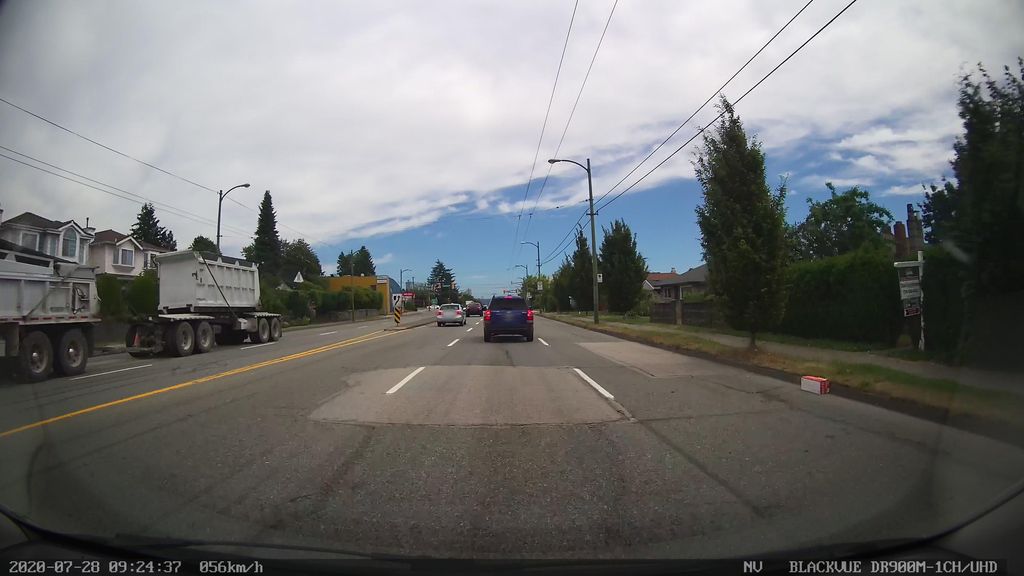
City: vancouver